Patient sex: F
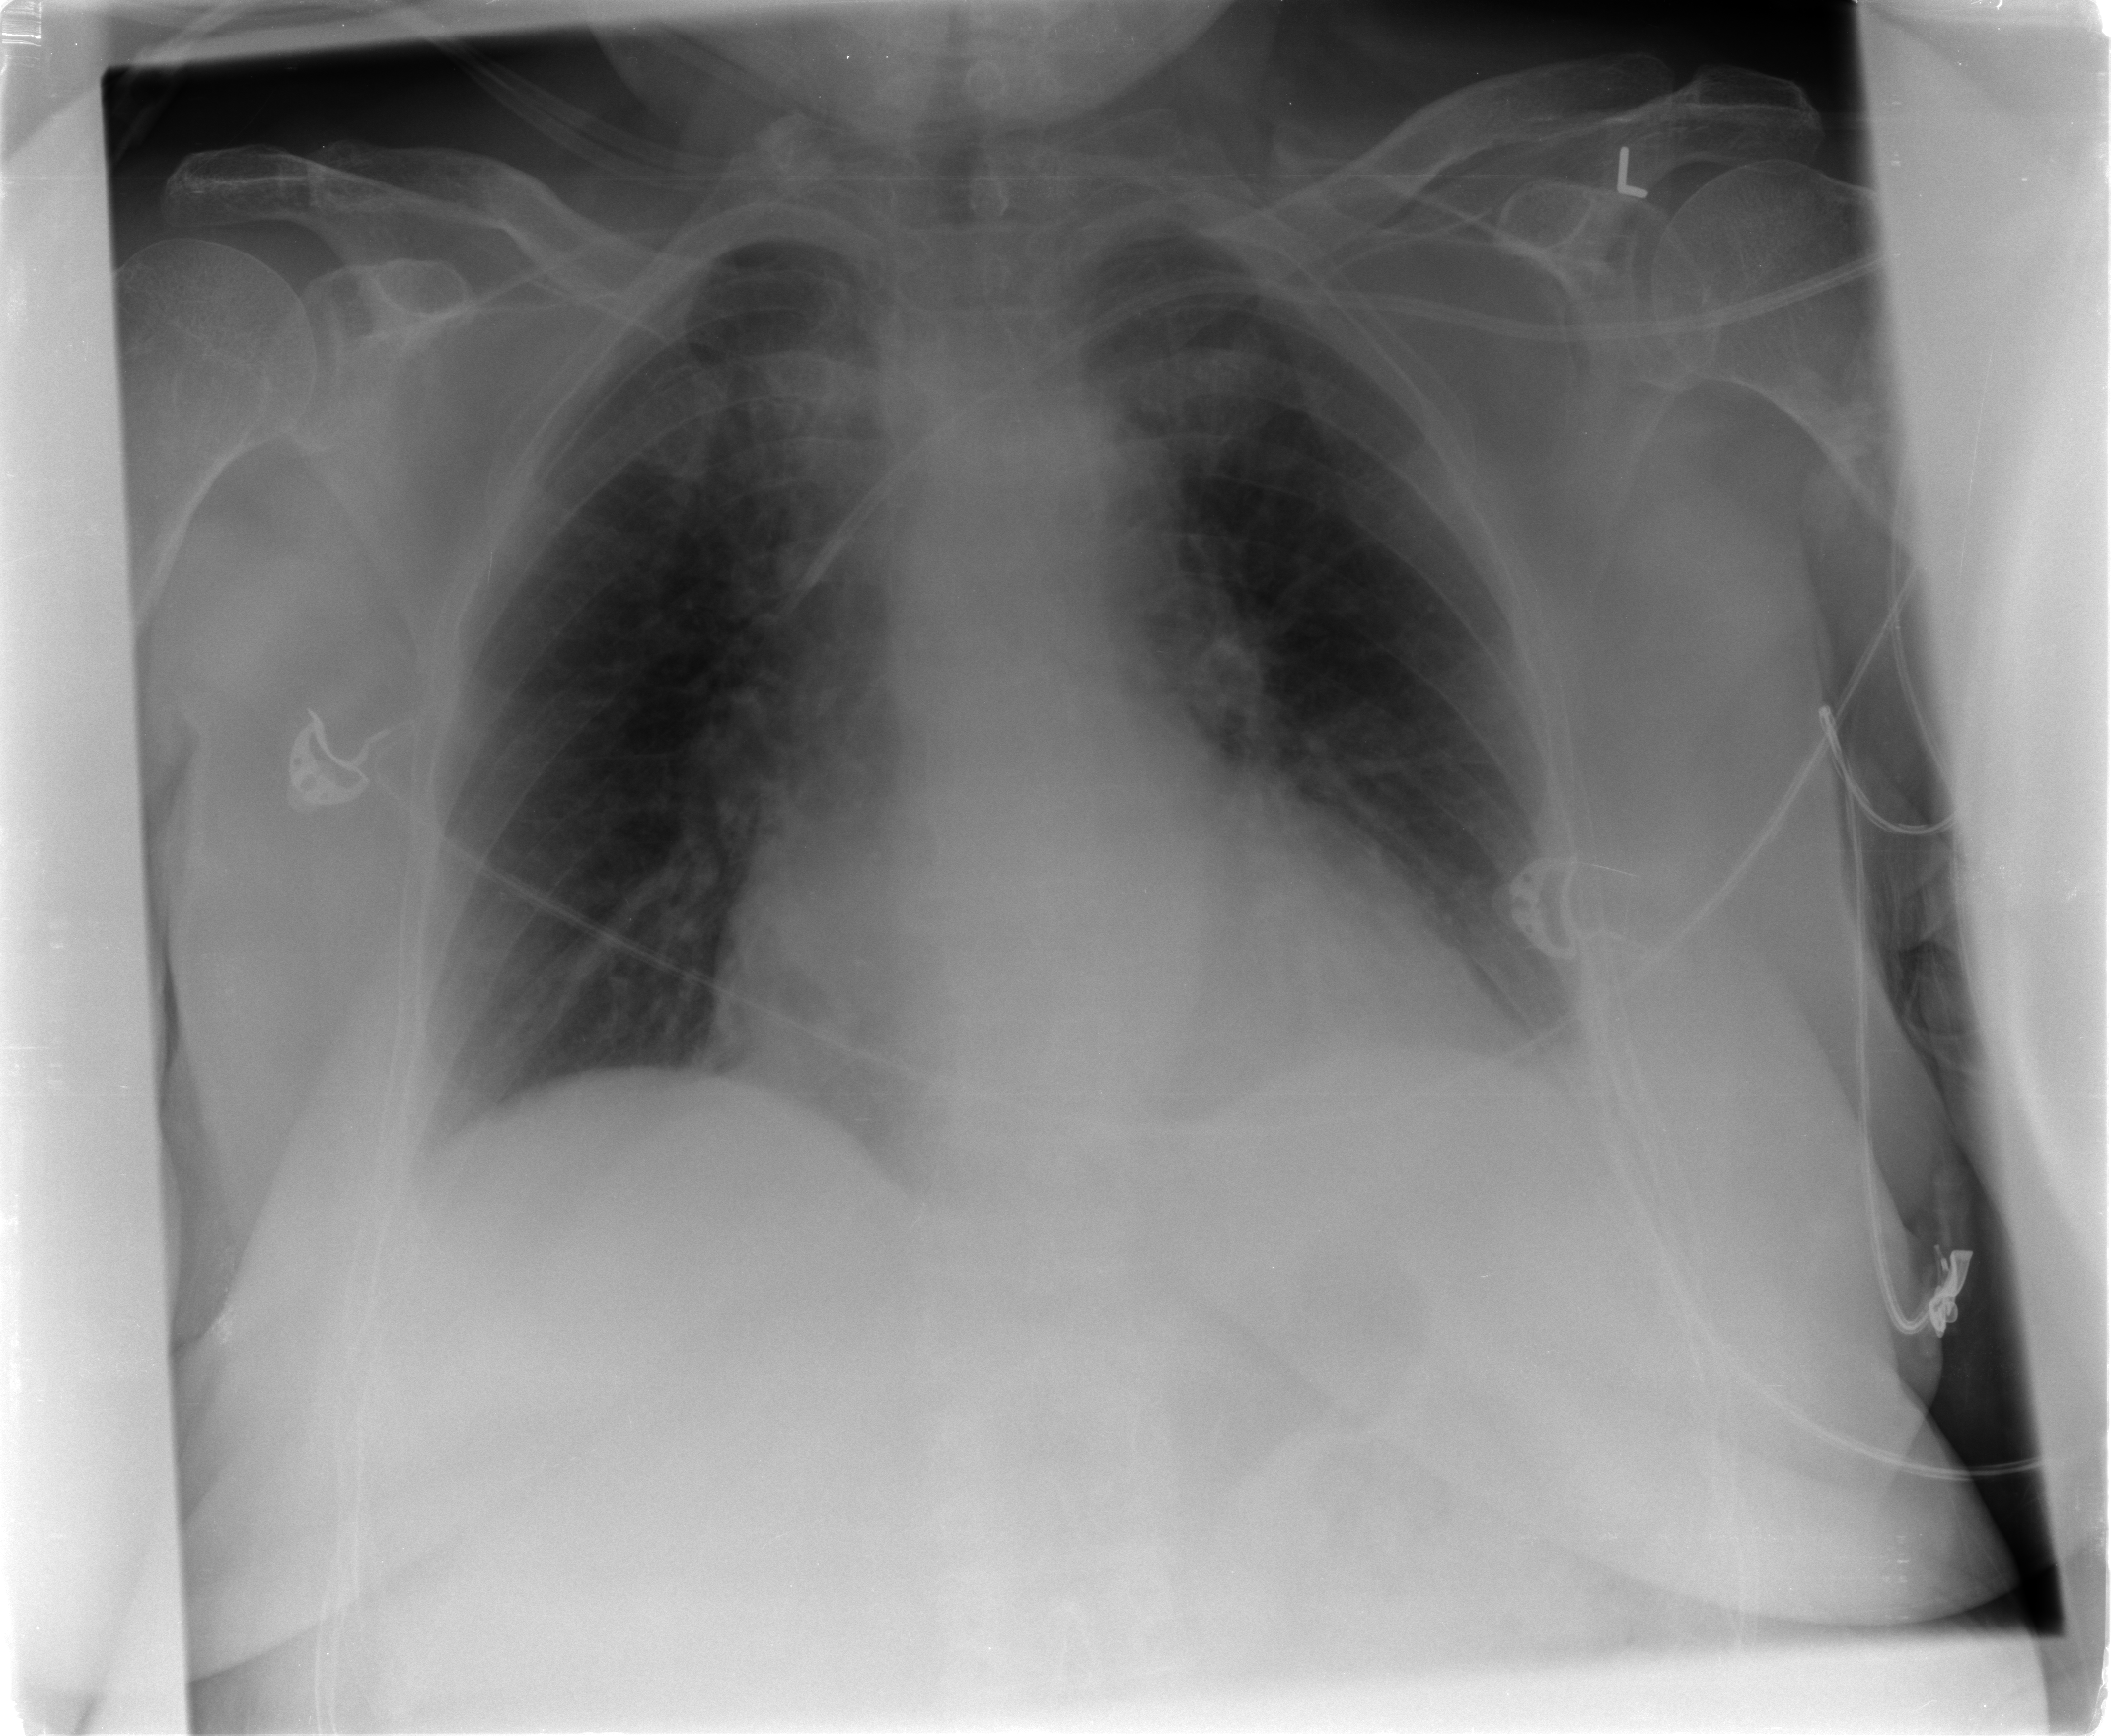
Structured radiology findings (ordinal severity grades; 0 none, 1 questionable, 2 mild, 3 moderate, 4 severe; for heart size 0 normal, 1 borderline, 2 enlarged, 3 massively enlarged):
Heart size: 2
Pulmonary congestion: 1
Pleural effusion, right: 1
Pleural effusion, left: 1
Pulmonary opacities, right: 0
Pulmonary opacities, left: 0
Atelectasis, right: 2
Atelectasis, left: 2